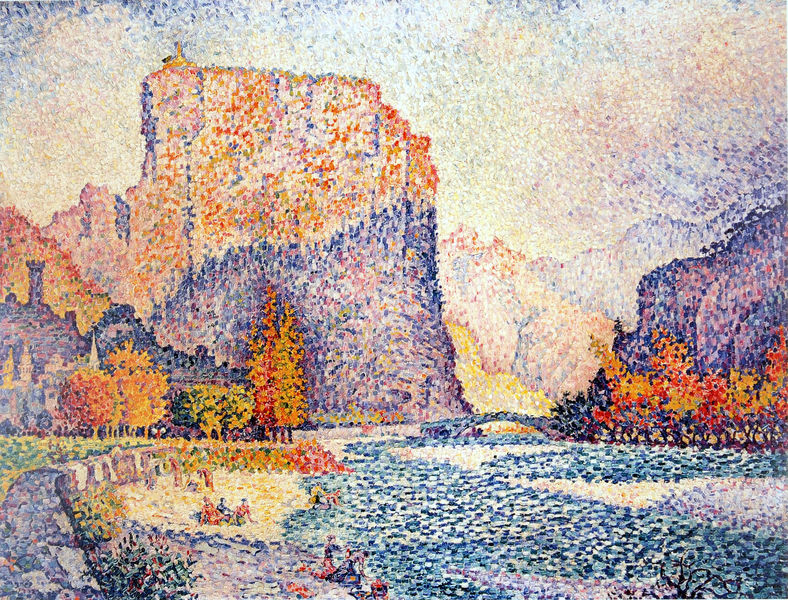
Titel: Castellane
Künstler: Paul Signac
Institution: (Privatsammlung)
Schlagwörter: baum, berg, blau, blätter, felsen, gemälde, gruppe, himmel, laub, mann, meer, schatten, wasser, weiß, wolken, baden, badende, bäume, fluss, frauen, gelb, impressionismus, kirchturm, landschaft, menschen, see, sitzen, stadt, ufer, bunt, frankreich, frau, hell, licht, männer, orange, pastell, schwarz, türkis, gebäude, rasen, rot, schloss, weg, leute, malerei, häuser, natur, strauch, brücke, büsche, kirche, sonne, sitzend, pflanzen, rosa, tal, wald, kinder, turm, strand, ruhe, pointilismus, abhang, berge, farben, fels, gebirge, gipfel, steilhang, mauer, lila, violett, schlucht, herbst, picknick, van gogh, kai, kaimauer, tannen, sitzt, bucht, zinnen, uferbefestigung, punkte, ruine, burg, gestade, urlaub, tupfen, tanne, seurat, signac, getupft, angeln, pointillismus, paul signac, pointilistisch, pixel, burgruine, komplementärkontrast, pointelismus, lau, natue, orange-blau, vioilett, trum, punktiert, mischwald, fauve, piktoralismus, point, bauk, fluass, punktmalerei, fehlfarben